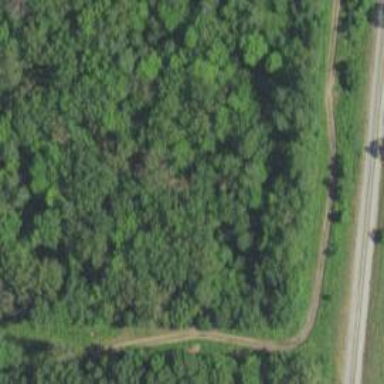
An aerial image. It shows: Abandoned railway spur on embankment. This historic railway has been decommissioned.